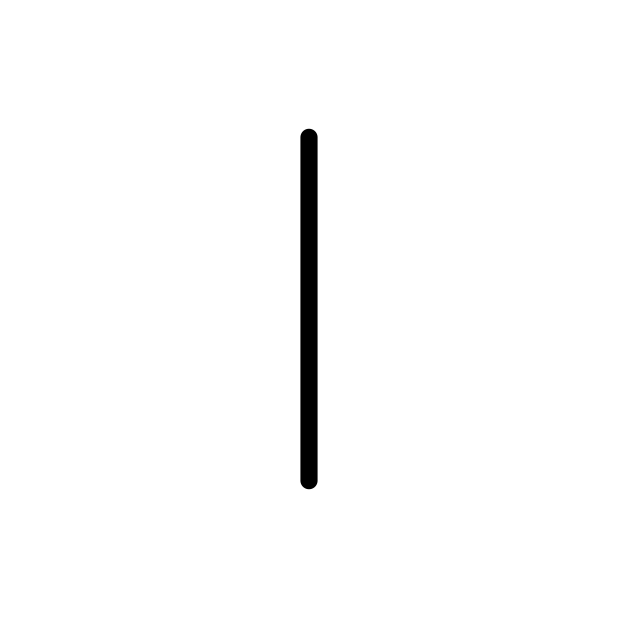
Emoji: ⏽
Name: power on symbol
Unicode: 0x23fd